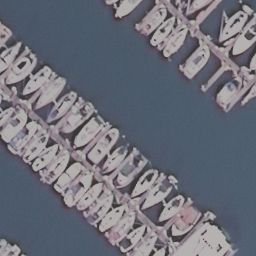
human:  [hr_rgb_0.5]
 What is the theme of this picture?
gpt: harbor

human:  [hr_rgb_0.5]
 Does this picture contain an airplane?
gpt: no

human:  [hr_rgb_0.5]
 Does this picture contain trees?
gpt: no

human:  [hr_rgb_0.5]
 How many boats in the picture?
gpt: thirty-six

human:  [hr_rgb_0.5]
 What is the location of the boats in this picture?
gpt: lower left and upper right